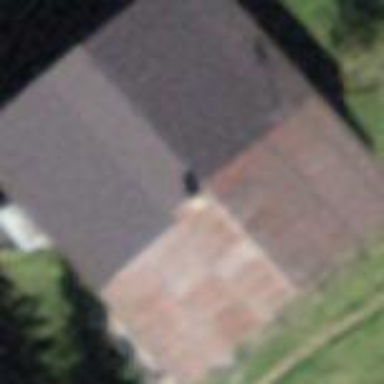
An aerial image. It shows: Farm building.